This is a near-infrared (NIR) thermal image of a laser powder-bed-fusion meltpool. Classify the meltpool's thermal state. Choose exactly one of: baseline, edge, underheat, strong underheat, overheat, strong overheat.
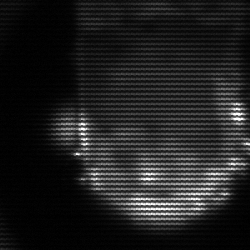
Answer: baseline